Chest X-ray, AP view. Patient: 56 years old, sex M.
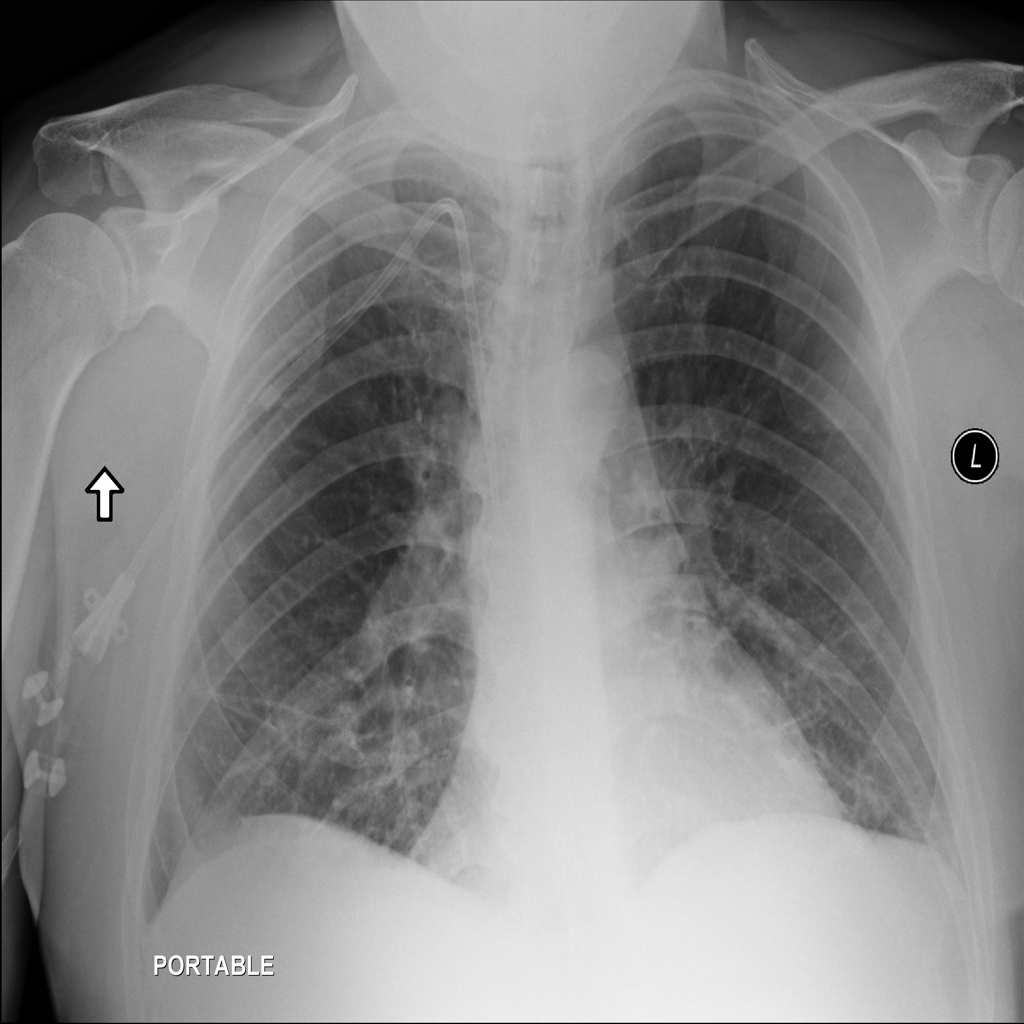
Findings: Edema, Nodule